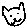
Label: cat